Aerial crown-view tile of a tropical tree (Barro Colorado Island, Panama), acquired 20240716:
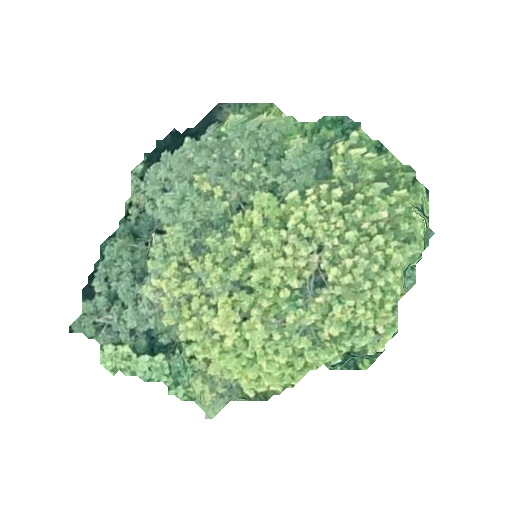
Species: Vatairea erythrocarpa
GBIF accepted scientific name: Vatairea erythrocarpa
Crown area: 120.941 m²